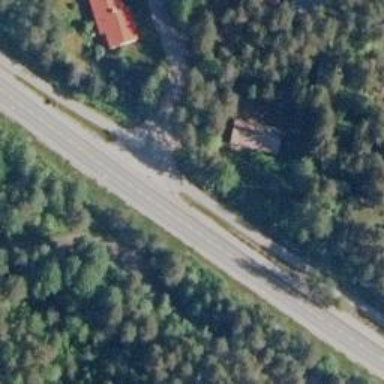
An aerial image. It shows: Asphalt road classified as trunk highway.